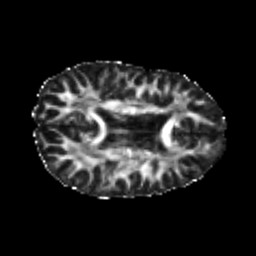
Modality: FA
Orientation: axial
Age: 21
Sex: male
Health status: healthy
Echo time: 0.074 s